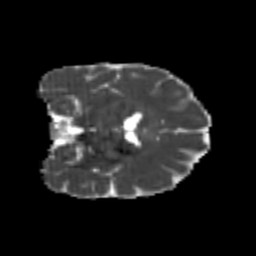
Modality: MD
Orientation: coronal
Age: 26
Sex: female
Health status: healthy
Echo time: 0.074 s